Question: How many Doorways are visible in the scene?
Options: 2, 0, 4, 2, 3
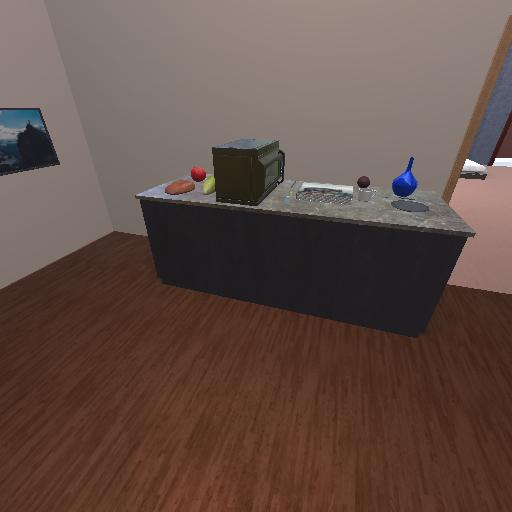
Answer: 2